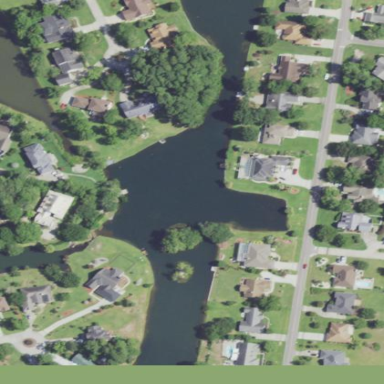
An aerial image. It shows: Pond surrounded by natural water.